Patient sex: M
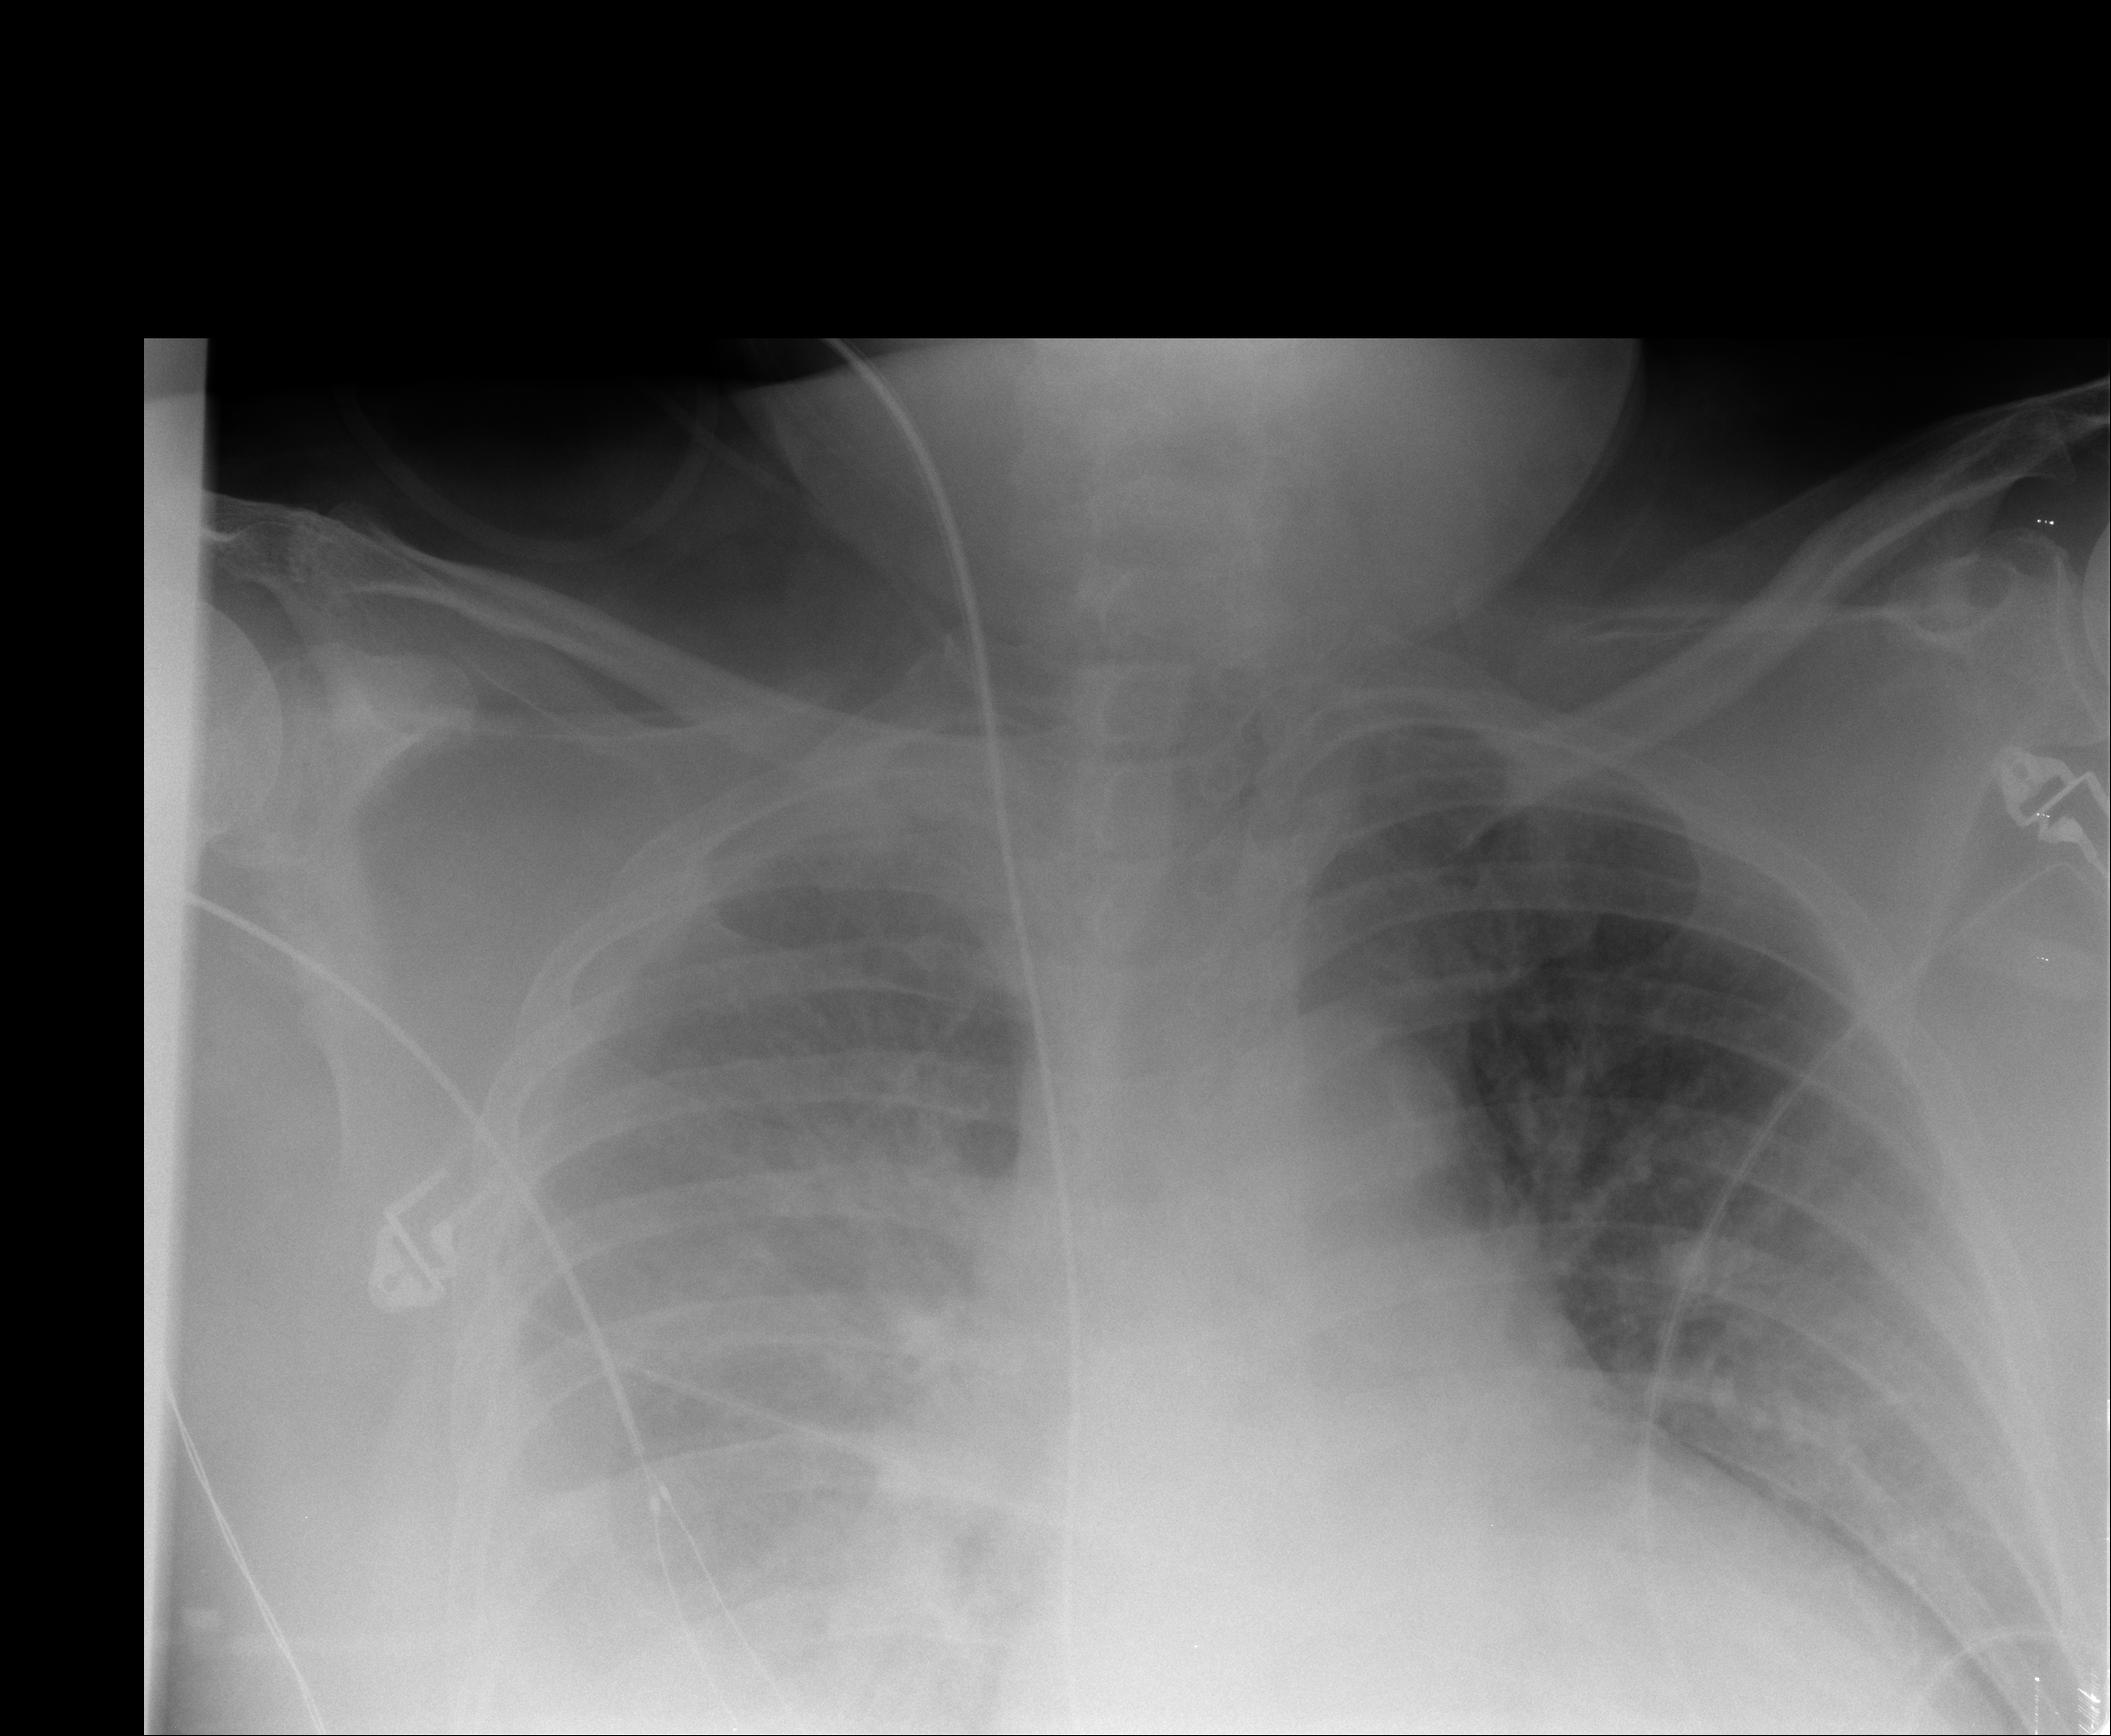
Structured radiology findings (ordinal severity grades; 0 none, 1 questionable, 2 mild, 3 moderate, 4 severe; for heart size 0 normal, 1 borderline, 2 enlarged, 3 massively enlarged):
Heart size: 2
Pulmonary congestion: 3
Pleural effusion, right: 1
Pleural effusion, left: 0
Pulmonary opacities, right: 1
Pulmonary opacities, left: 0
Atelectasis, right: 3
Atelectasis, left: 1